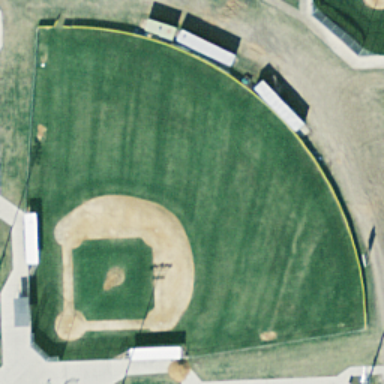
This is a baseball diamond .